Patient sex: F
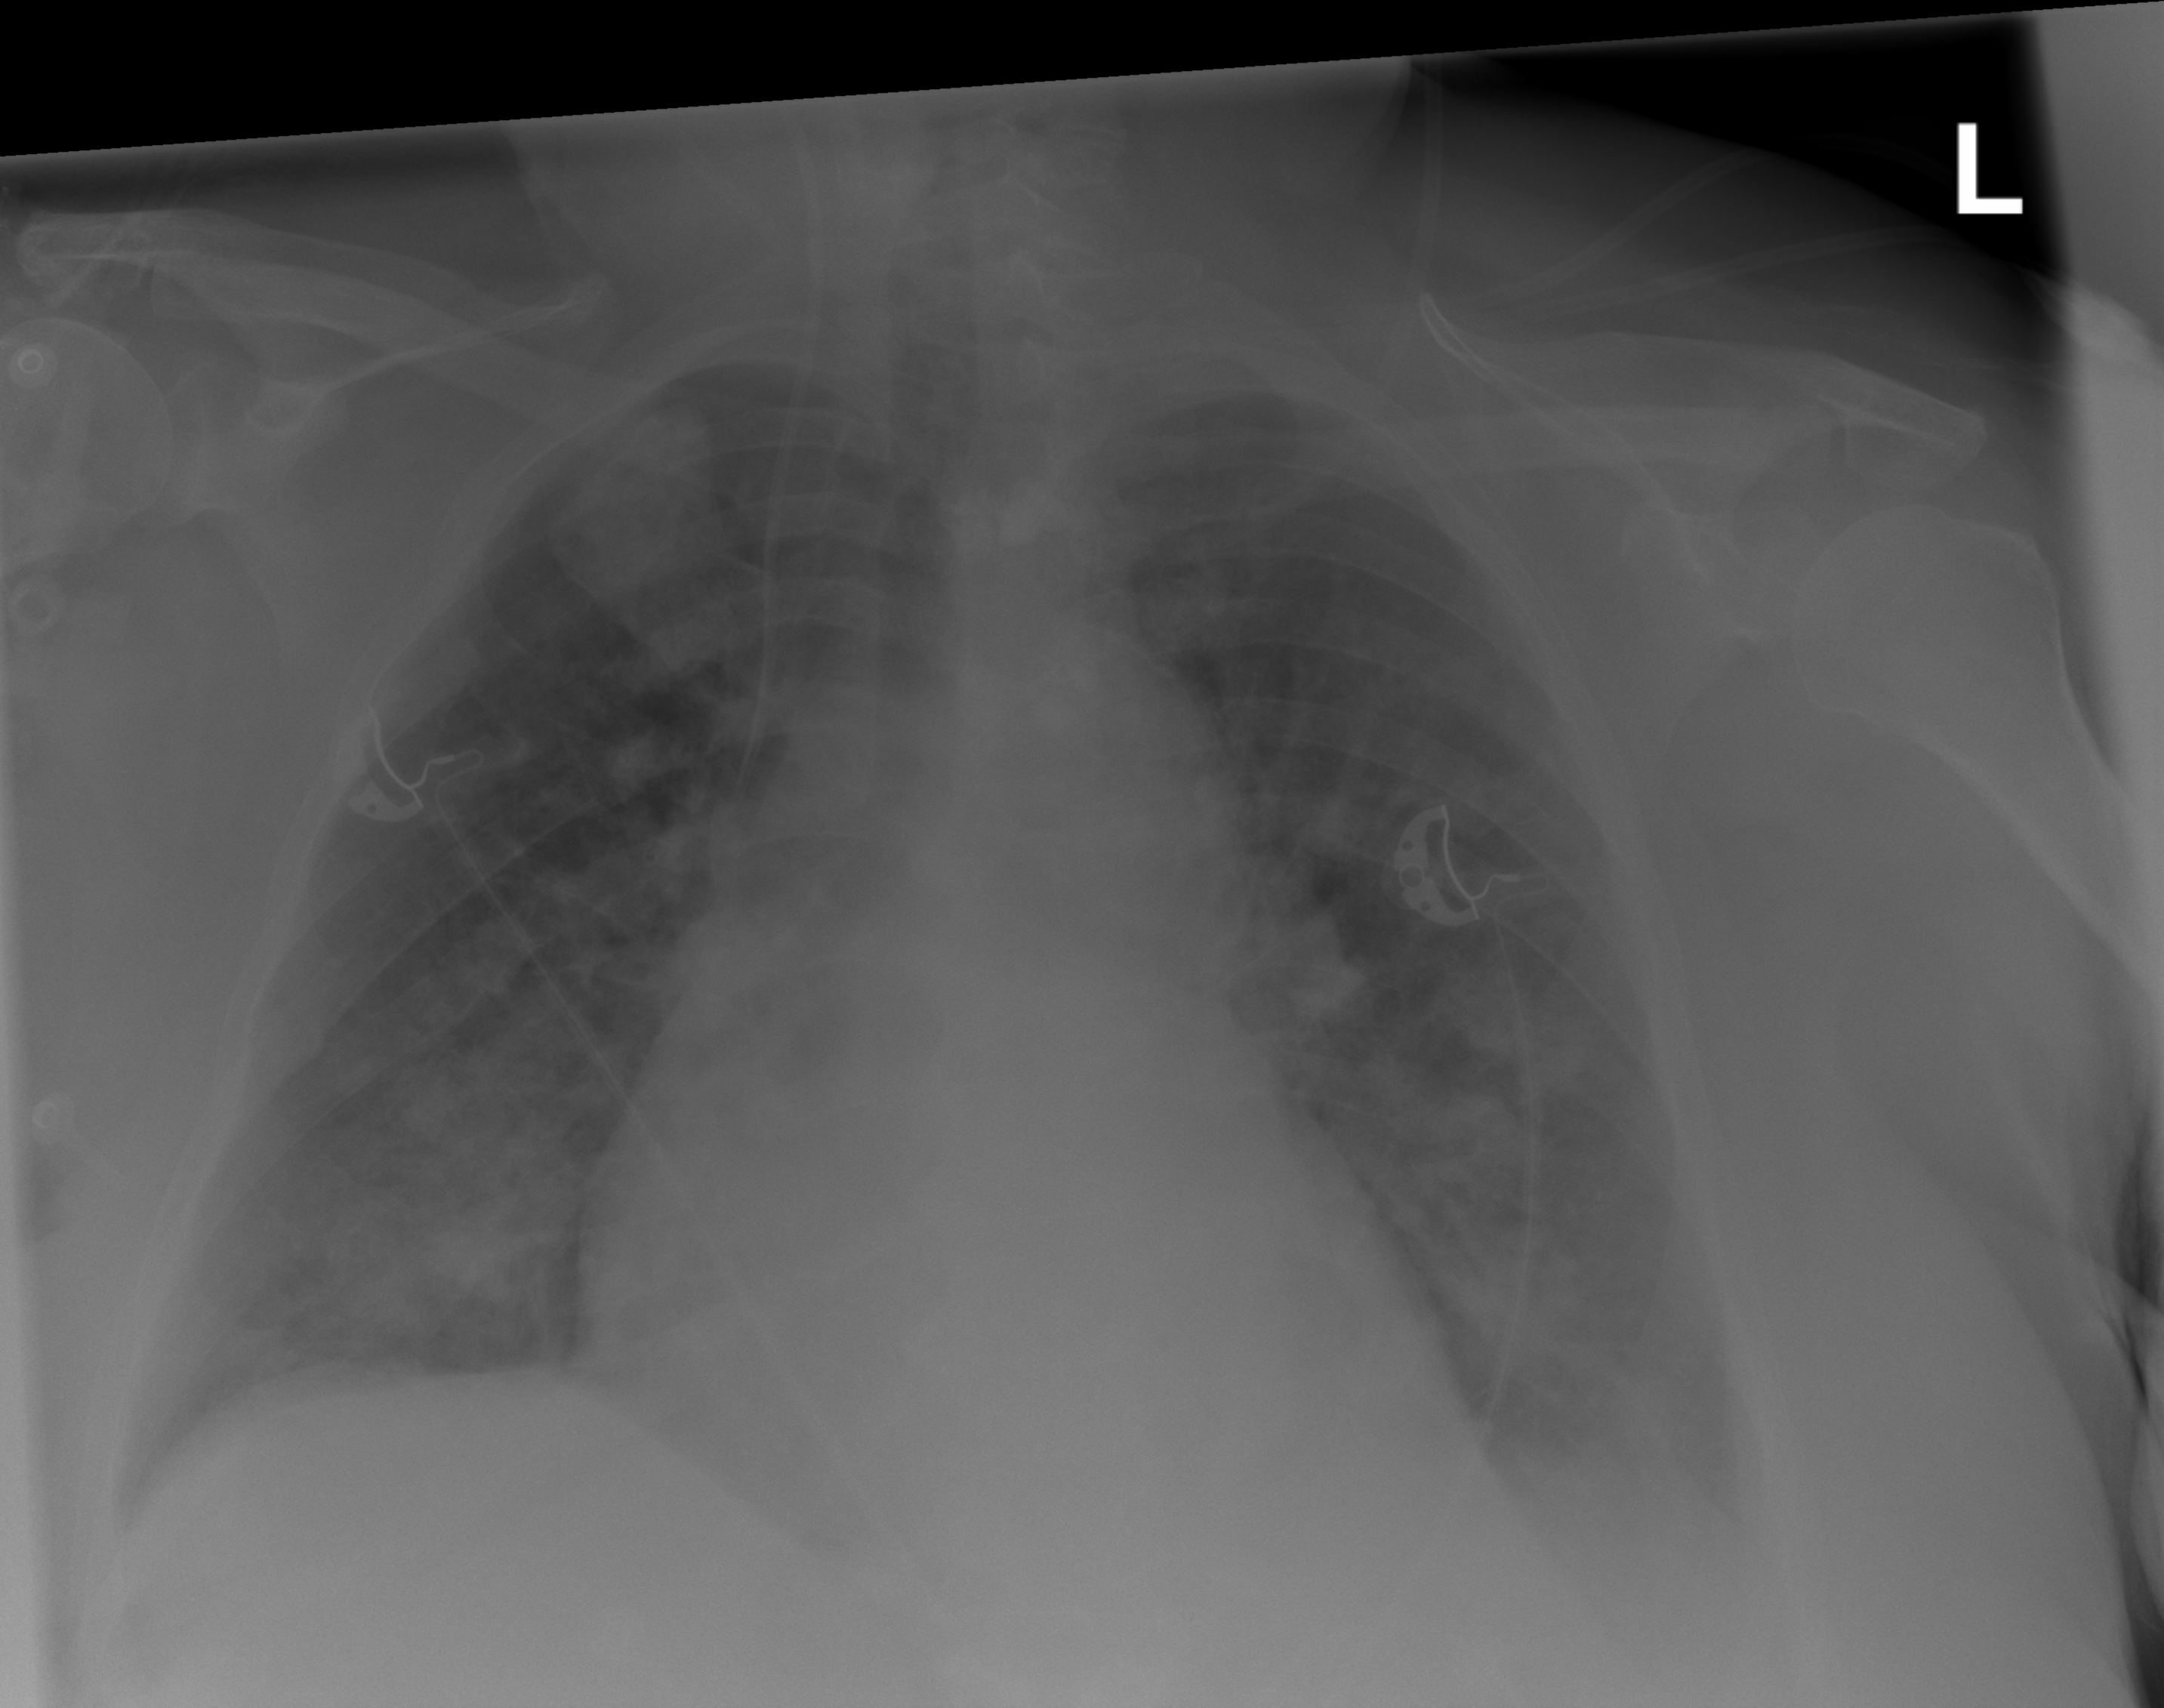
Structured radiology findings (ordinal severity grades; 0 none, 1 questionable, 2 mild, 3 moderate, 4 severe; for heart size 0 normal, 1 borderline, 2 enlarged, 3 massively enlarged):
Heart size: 1
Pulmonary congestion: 2
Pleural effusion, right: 0
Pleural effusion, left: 3
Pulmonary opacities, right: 3
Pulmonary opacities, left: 3
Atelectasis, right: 2
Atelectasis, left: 2